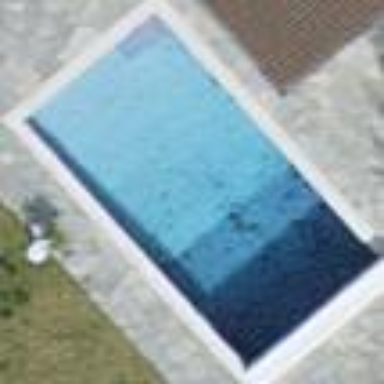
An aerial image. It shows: Swimming pool located in leisure land.